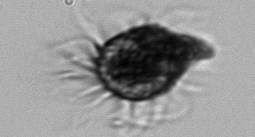
Label: Strombidium_wulffi